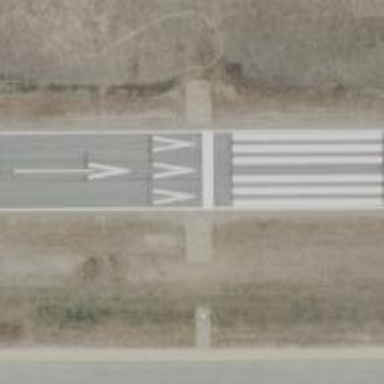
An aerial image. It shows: View of the airport threshold.